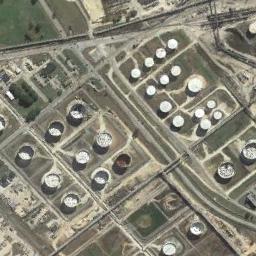
Label: storage tanks